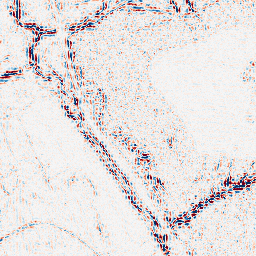
Category: wavelet
Decomposition family: wavelet_biorthogonal
Decomposition parameters: wavelet: bior3.5
level: 2
Upsampling method: edge_directed
Upsampling parameters: scale: 4
Upsampling scale: 4